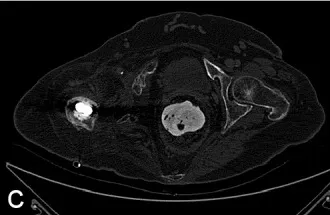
Acetabular cap in the rectum.
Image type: radiology (ct)